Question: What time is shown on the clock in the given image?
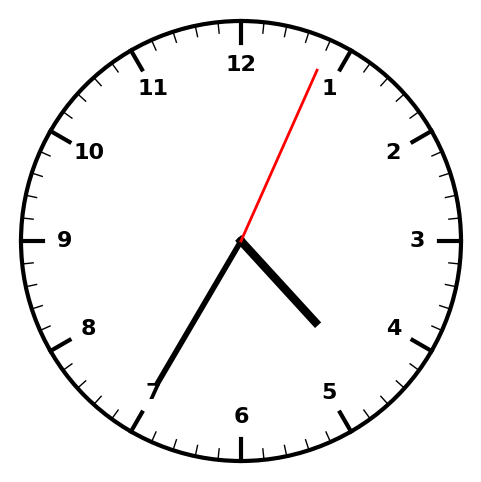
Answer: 04:35:04